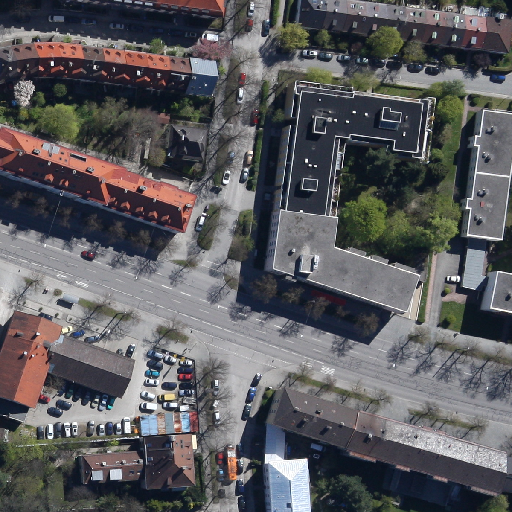
Referring expression: impervious surface